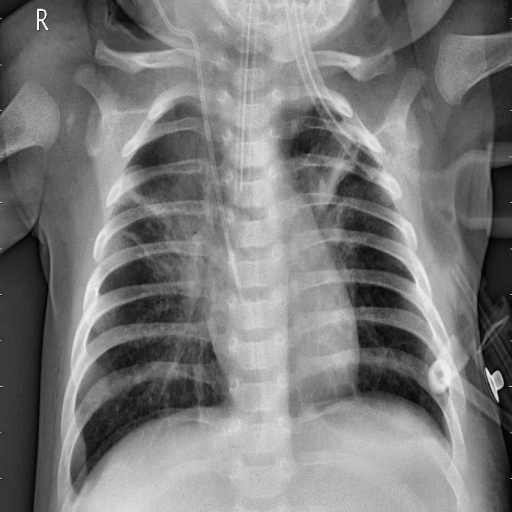
Finding: PNEUMONIA